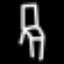
Label: chair